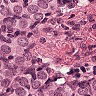
Metastatic tissue present: yes